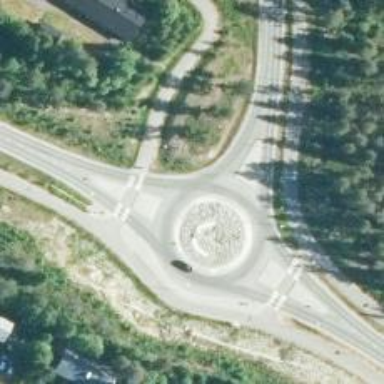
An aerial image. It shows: Tertiary road leading to roundabout.